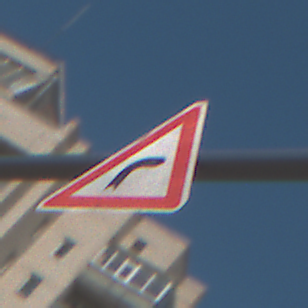
Verkehrszeichen: KurveRechts
Umgebung: Outdoor, Urban
Tageszeit: Midday
Wetter: Clear
Licht: Natural
Jahreszeit: NotSpecified
Kontrast: HighContrast